Field crop: maize
Growth stage: 2
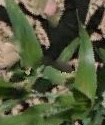
Species: maize